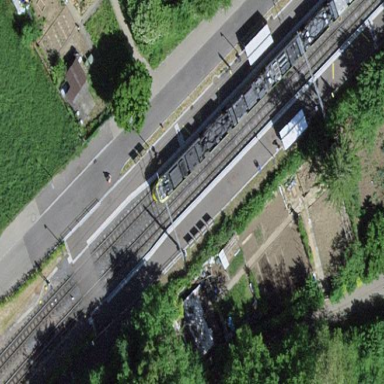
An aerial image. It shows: Platform for public transport with shelter. This platform is for trams and railways.